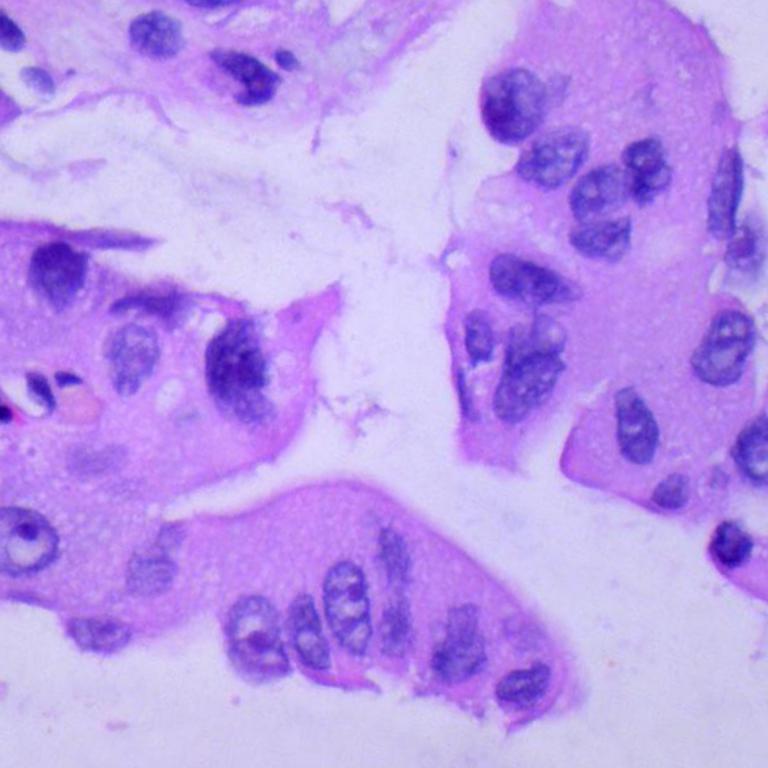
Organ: lung
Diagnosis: adenocarcinomas